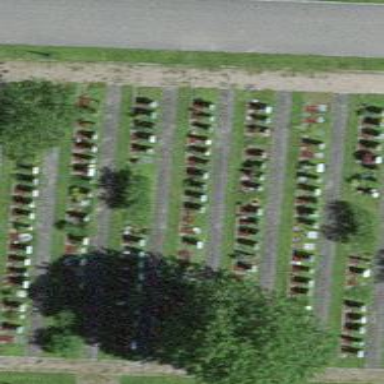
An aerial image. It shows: Graveyard.